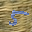
Label: 5